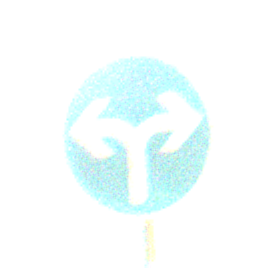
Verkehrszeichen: VorgeschriebeneFahrtrichtungRechtsOderLinks
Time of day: MorningAfternoon
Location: Outdoor (Nature)
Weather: Clear
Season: NotSpecified
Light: Natural